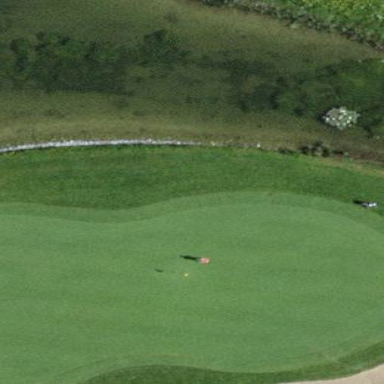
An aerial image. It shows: Golf green.